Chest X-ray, PA view. Patient: 12 years old, sex M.
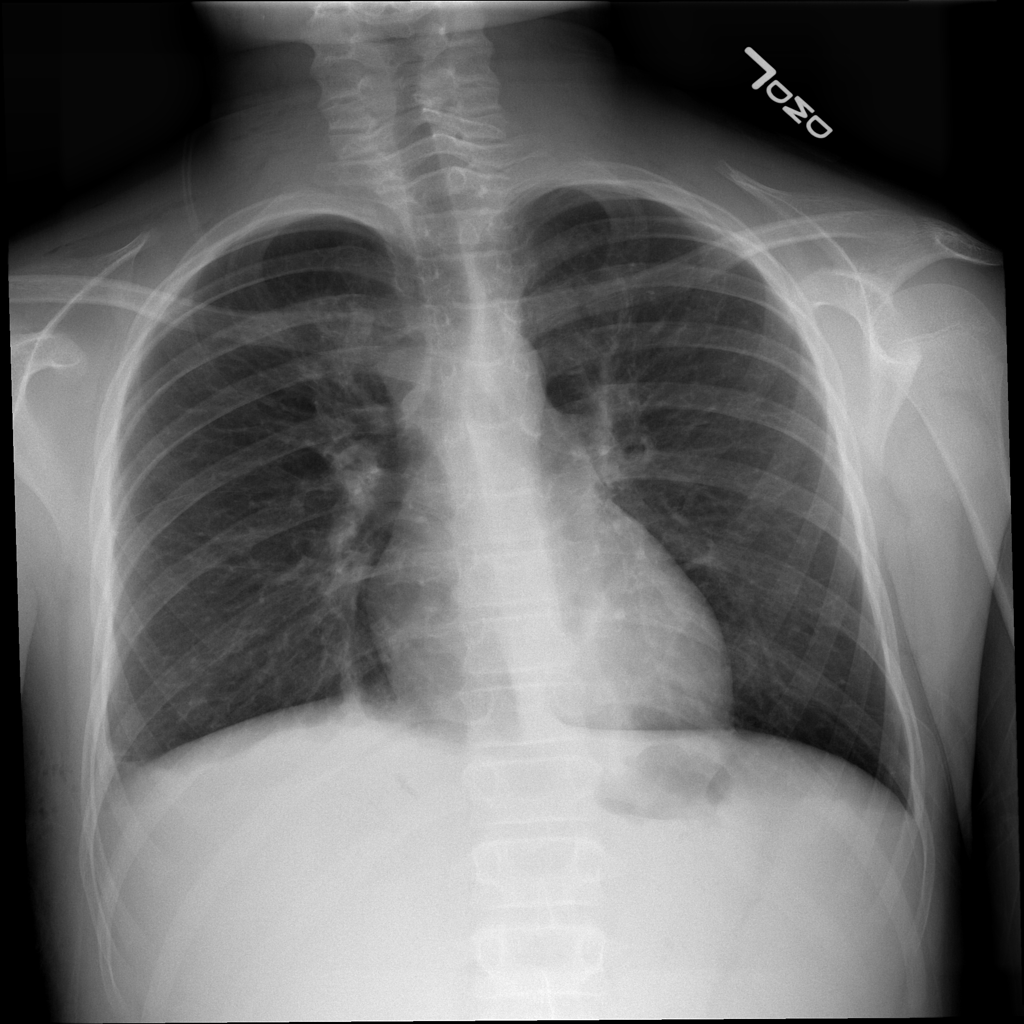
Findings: Effusion